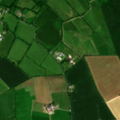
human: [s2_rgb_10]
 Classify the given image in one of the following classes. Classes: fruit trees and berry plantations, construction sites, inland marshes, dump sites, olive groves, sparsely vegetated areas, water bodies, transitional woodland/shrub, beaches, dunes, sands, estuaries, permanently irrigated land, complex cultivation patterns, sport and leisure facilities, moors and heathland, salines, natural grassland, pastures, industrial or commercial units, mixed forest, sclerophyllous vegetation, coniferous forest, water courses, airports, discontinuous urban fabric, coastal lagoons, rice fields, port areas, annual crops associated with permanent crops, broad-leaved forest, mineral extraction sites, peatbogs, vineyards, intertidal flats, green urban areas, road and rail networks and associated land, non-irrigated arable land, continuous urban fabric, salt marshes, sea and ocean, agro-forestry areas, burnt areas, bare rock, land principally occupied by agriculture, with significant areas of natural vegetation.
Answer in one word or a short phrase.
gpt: non-irrigated arable land, pastures